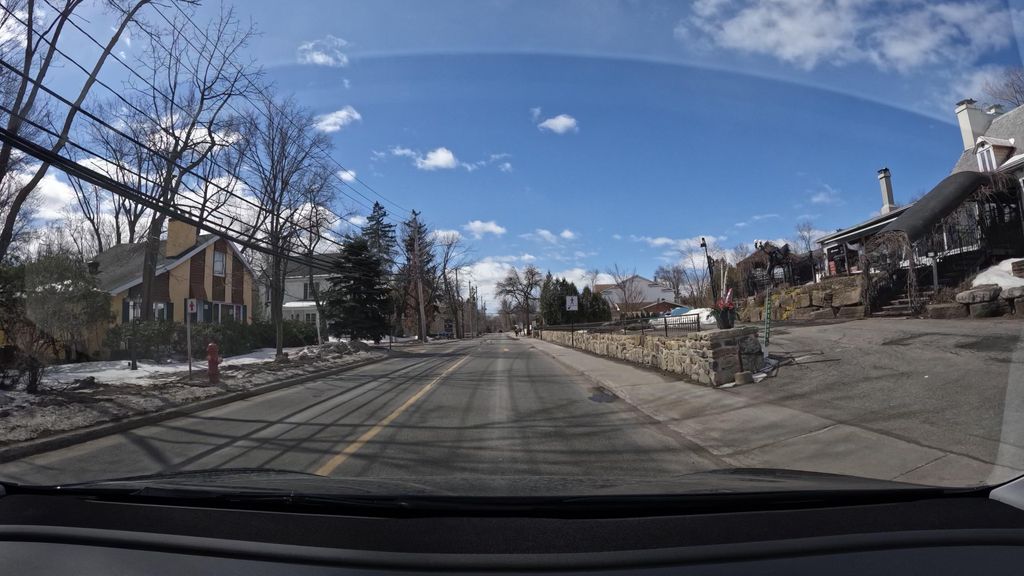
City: montreal